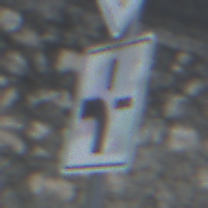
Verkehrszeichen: VerlaufVorfahrtsstrasse1
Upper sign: Vorfahrtsstrasse
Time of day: MorningAfternoon
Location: Outdoor (Suburban)
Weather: PartlyCloudy
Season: NotSpecified
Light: Natural